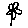
Label: flower